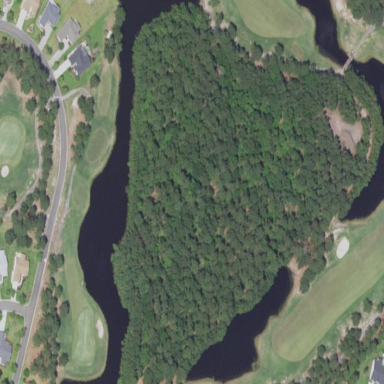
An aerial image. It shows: Water hazard on golf course.